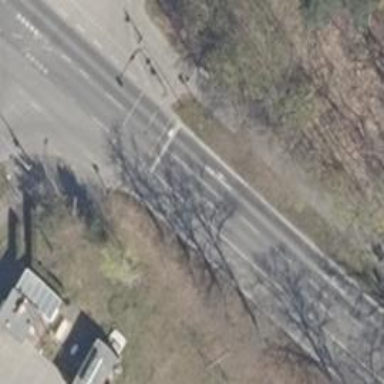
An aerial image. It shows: Road crossing with traffic signals.